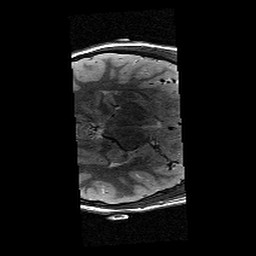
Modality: T2w
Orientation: axial
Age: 11
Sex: male
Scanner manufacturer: siemens
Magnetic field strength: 3 T
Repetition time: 9.23 s
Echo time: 0.067 s